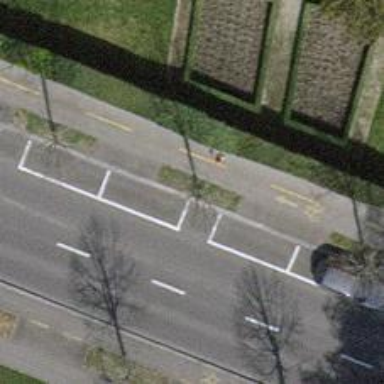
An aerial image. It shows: Avenue lined with trees.